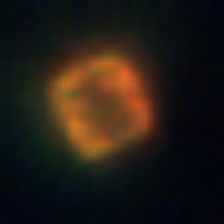
Taxon: Centric
Group: Diatoms